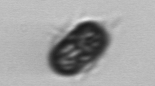
Label: Mesodinium